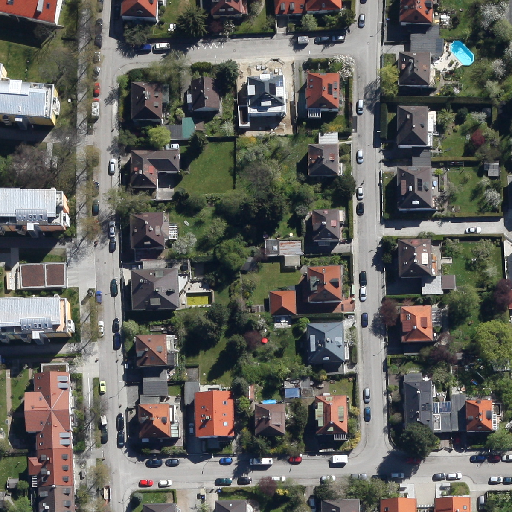
Referring expression: sidewalk